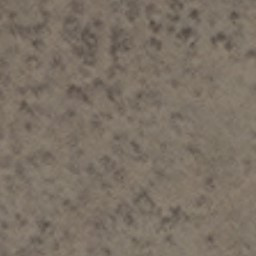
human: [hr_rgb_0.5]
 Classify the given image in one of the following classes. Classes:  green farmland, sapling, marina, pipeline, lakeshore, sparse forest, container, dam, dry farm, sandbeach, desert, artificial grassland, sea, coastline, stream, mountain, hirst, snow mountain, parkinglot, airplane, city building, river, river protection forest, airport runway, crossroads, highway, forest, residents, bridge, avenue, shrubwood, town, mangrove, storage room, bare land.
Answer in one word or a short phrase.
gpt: bare land